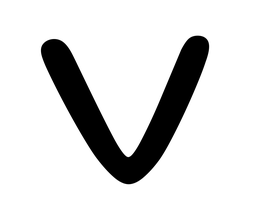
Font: Gluten_Light